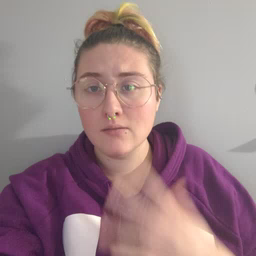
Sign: chin